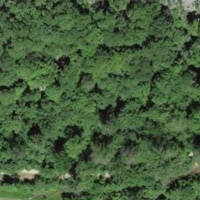
EUNIS habitat code: 41
Species observed at this site:
Corylus avellana